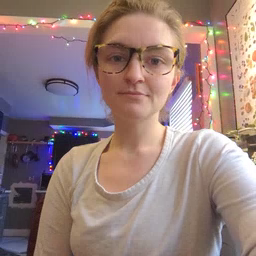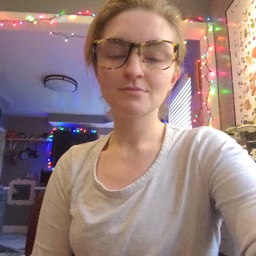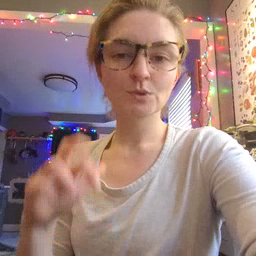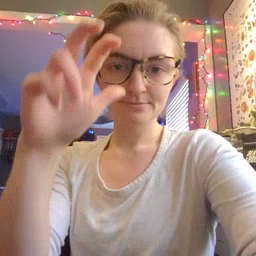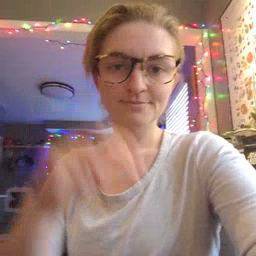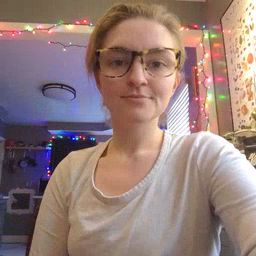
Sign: stairs